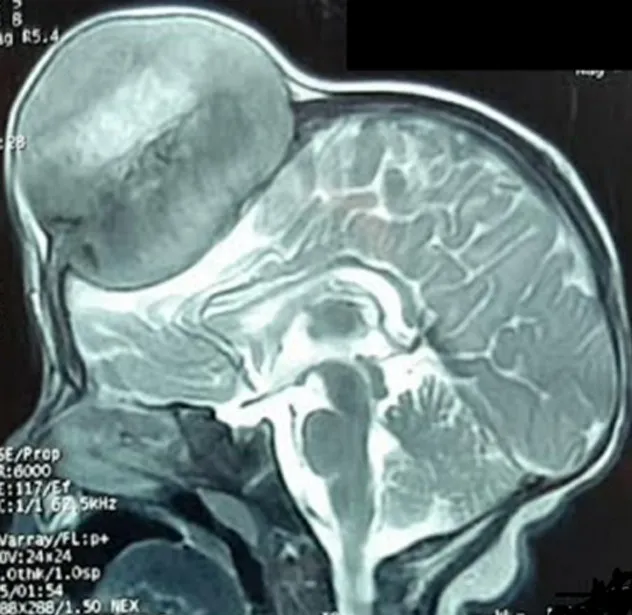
cerebral magnetic resonance imaging sagittal plane in T2-weighted sequence.
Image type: radiology (mri)